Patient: sex M, age 54
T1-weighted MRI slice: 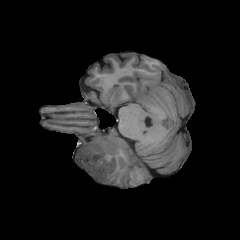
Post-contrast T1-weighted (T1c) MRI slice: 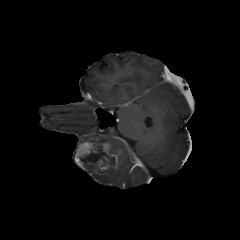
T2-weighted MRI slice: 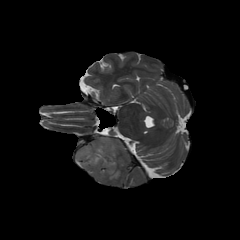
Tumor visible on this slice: yes
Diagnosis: Glioblastoma, IDH-wildtype
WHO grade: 4